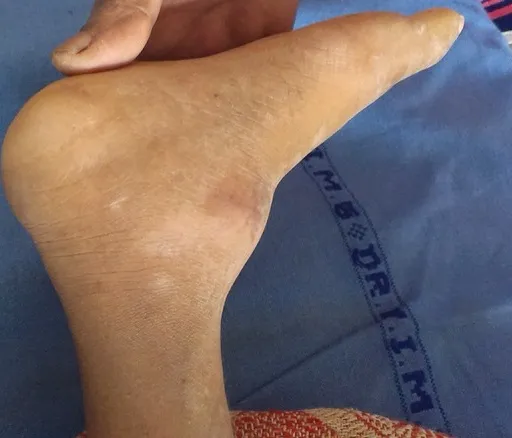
Charcot's joint.
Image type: radiology (x_ray)